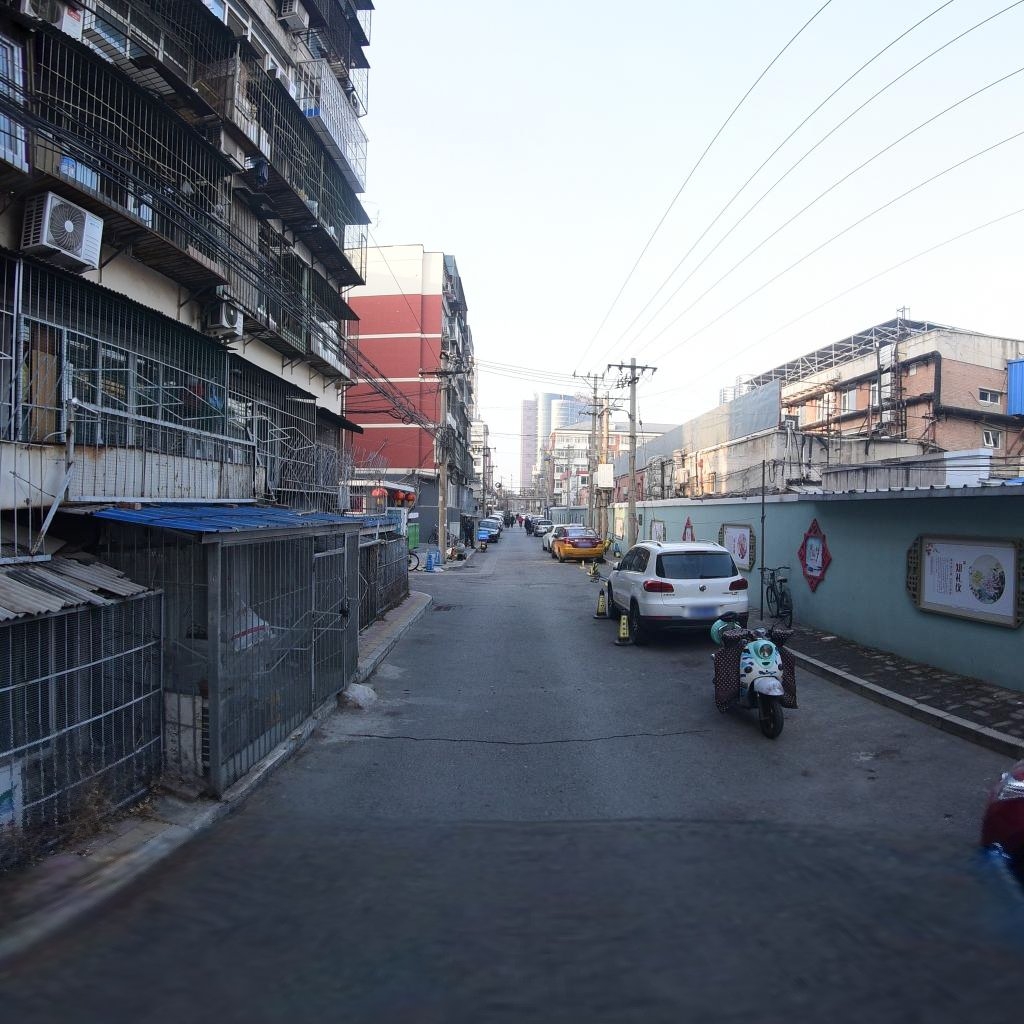
Region: Xicheng
Road damage annotations: transverse crack